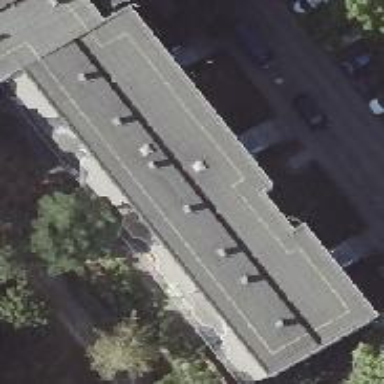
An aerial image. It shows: Gray apartment building with flat roof made of tar paper.